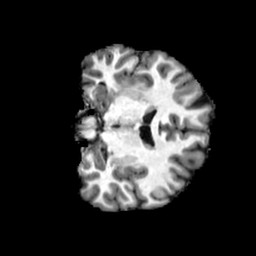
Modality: T1w
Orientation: coronal
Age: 26
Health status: healthy
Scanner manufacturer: philips
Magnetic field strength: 3 T
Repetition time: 0.007944 s
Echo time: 0.003649 s